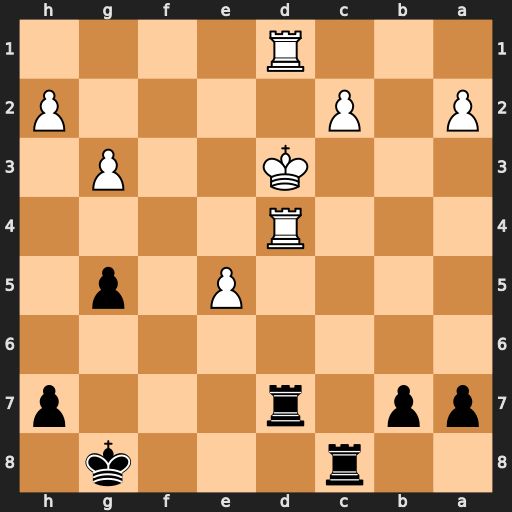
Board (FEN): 2r3k1/pp1r3p/8/4P1p1/3R4/3K2P1/P1P4P/3R4
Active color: b
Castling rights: -
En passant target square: -
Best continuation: Rxd4+ Kxd4 Rd8+ Ke4 Rxd1